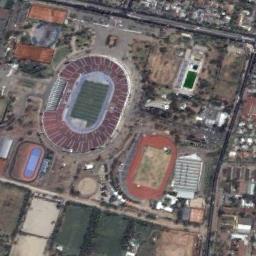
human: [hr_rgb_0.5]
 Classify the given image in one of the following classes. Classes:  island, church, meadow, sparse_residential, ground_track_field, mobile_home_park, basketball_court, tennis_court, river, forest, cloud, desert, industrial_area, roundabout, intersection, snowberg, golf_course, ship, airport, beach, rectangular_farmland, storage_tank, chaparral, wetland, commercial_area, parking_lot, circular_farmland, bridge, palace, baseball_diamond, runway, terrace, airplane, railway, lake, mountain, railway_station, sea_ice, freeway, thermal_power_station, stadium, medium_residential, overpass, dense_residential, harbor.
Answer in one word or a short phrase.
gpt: stadium